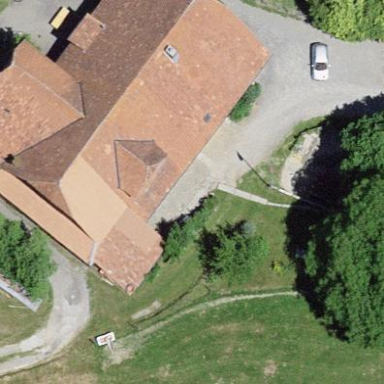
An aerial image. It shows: Farm building.